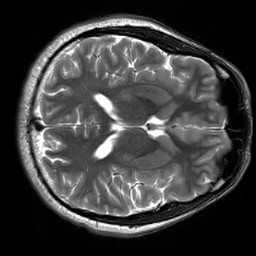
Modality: T2w
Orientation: axial
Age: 20
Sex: male
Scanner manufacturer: siemens
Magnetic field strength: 3 T
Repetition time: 7 s
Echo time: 0.09 s